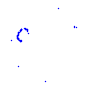
Particle: kaon